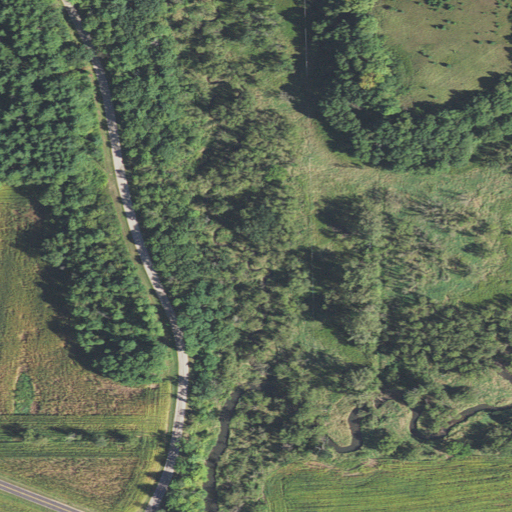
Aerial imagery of valley in Wisconsin named Winchell Valley containing woody wetlands, deciduous forest, open development, cultivated crops, herbaceous wetlands, pasture, evergreen forest, low intensity development, and mixed forest